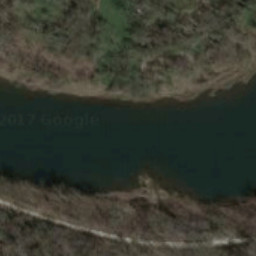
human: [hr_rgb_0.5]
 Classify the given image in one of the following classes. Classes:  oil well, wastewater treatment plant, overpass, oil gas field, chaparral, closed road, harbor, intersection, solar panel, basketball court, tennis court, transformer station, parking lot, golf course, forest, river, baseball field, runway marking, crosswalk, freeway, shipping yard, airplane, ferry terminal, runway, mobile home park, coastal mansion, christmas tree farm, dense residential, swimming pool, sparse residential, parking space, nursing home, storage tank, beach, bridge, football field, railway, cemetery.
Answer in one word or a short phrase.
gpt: river